Question: I just brought my AppCompat v20 app up to API 21, along with AppCompat v21. Most things came forward with no issues, and this article helped: <URL> I have most views looking OK except for Spinners. My App's theme is:
'''
<style name="AppBaseTheme" parent="Theme.AppCompat.Light.DarkActionBar">
'''
I have no custom styles defined for spinners. I also have no layouts defined, I add the spinners programmatically to the views. Here is a screenshot of what it looks like:

I also have MinSdkVersion set to 15. Some styles are obviously from the new Material theme, like the dark EditText line, but my custom text style for labels and text seems to be the same as it was, so it migrated OK. What can I do to get my spinner styled like the rest of the theme? It seems that something in AppCompat v21 thinks I'm on a Dark theme when My theme is light.
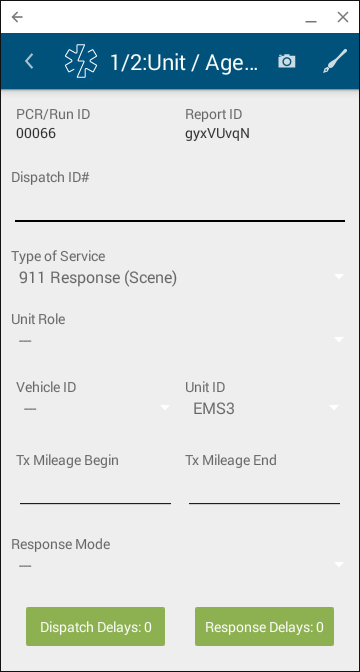
Answer: I have fixed this for now, until the API 21 AppCompat and Support Library gets a bit more flushed out. What you have to do is create an xml layout for your spinner:
Then in your code:
'''
final View spinView = inflate(context, R.layout.mult_choice, null);
spin = (Spinner) spinView.findViewById(R.id.mult_choice_spinner);
addView(spin);
'''
And it will pickup proper styles from your theme.